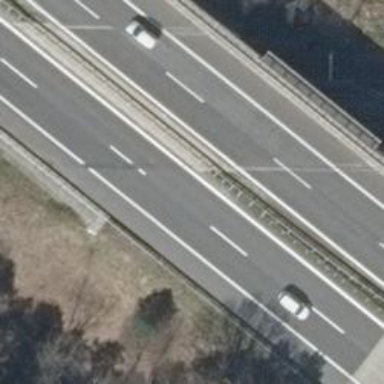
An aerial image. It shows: Asphalt bridge on motorway.